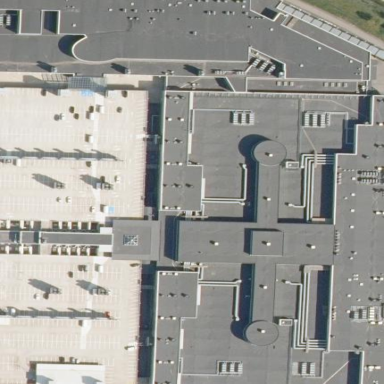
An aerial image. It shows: Retail building which is mall.